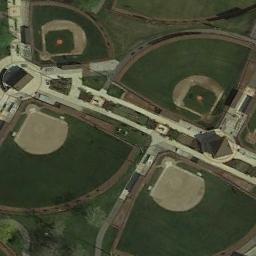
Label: baseball_diamond